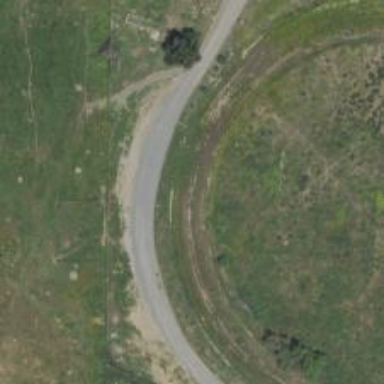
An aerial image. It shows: Equestrian track for leisure land activities.